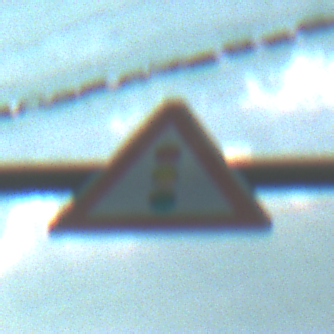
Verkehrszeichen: Lichtzeichenanlage
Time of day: MorningAfternoon
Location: Roofed (Special)
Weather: PartlyCloudy
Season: NotSpecified
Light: Natural